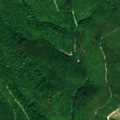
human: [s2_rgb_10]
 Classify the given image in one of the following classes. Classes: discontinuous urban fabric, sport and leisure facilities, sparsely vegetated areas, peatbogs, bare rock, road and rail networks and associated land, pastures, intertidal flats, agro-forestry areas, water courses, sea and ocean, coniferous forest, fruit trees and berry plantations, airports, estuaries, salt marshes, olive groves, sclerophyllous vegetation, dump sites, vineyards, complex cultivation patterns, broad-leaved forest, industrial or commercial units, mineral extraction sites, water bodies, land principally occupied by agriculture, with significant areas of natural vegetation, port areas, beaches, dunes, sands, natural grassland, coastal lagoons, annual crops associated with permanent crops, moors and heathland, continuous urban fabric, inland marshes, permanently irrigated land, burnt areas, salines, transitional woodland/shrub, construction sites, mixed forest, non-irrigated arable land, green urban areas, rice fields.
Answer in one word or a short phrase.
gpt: broad-leaved forest